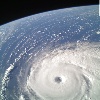
Label: cloud